Chest X-ray:
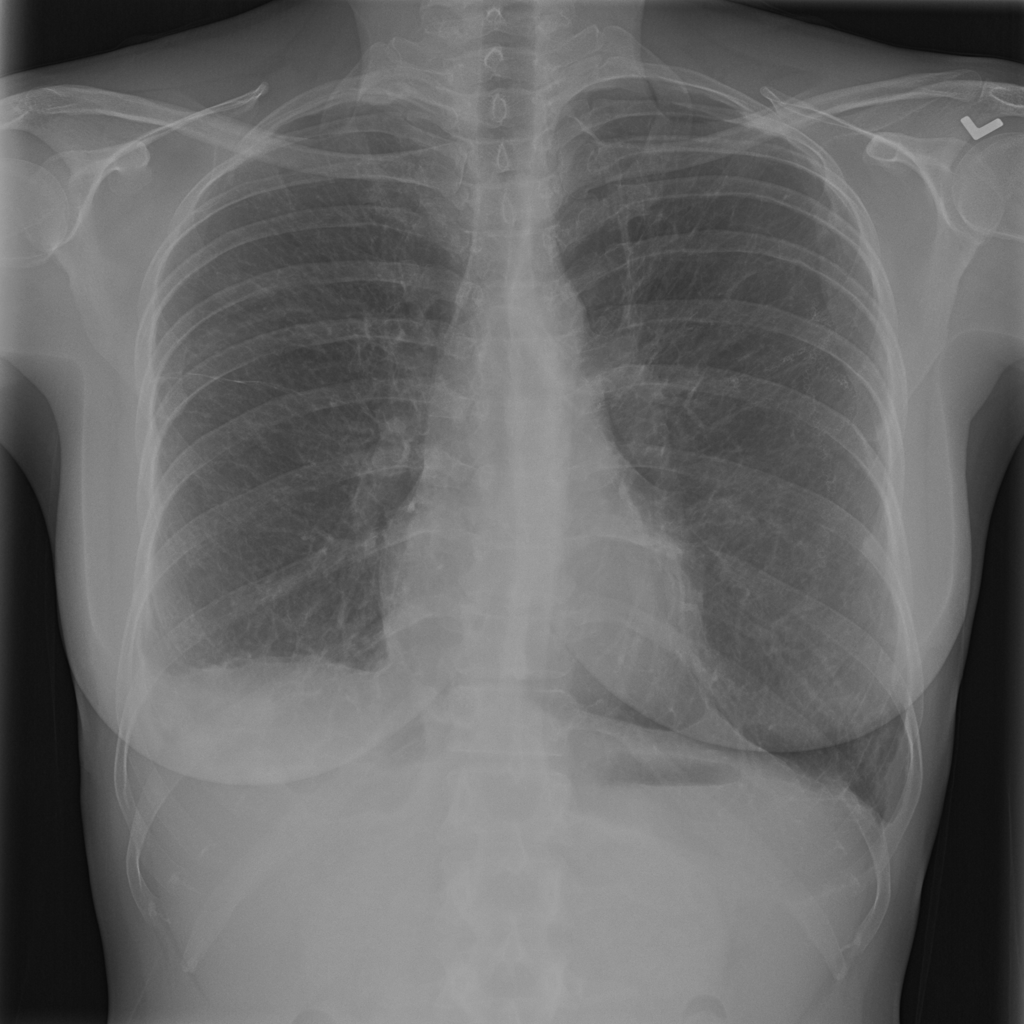
Findings: Fibrosis, Pleural Thickening
No abnormal finding: no